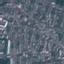
Label: Residential